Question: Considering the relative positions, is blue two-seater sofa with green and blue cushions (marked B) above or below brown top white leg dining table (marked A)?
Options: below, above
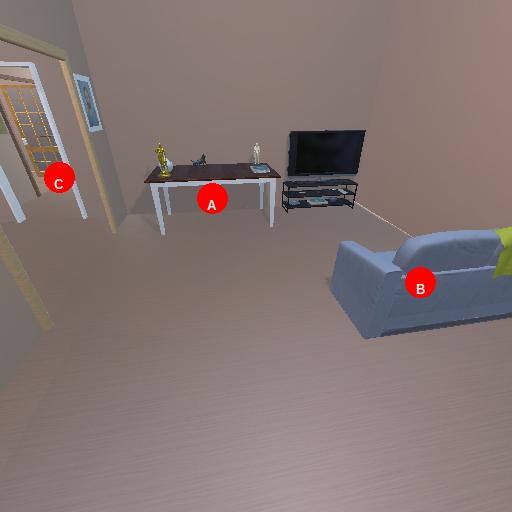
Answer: below